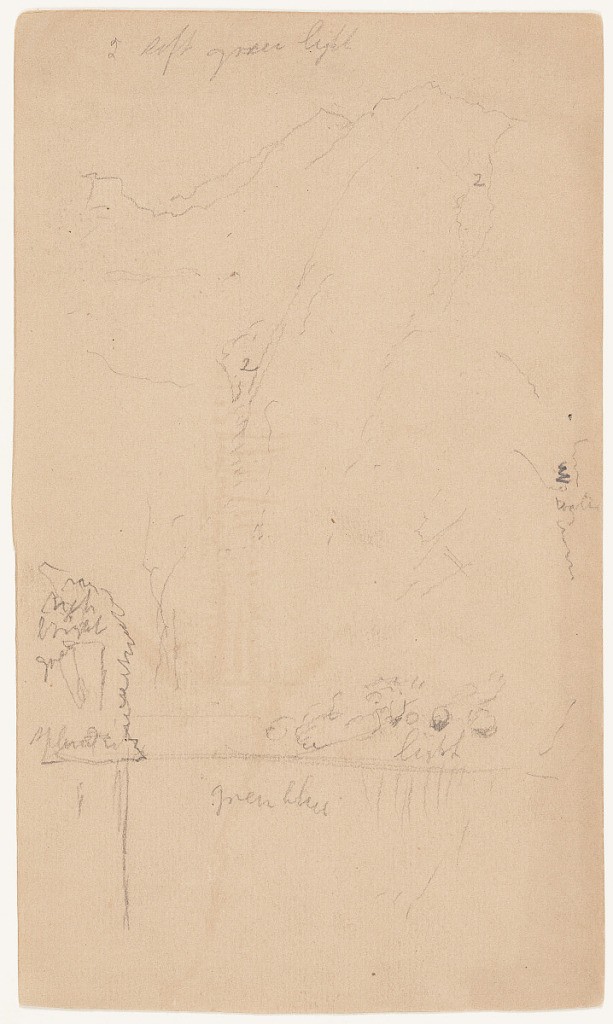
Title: Mountains above the Königssee, Germany
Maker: Frederic Edwin Church, American, 1826–1900
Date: July 1868
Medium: Graphite on tan laid paper; verso: graphite
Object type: drawing
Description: Landscape sketch showing a view of the imposing, rocky mountains that loom above the Königssee in Bavaria, Germany. Placid water of the lake is visible in foreground, and meets the steep shoreline in the middle distance. Rugged mountain peaks are visible along a ridge near the upper margin.

Verso: Landscape sketch showing an oblique view of steep mountainsides descending into the Königssee in Bavaria, Germany. The water's edge is visible near the lower margin, where a detail of possibly a latticed window is also shown. A prominent, pyramidal peak is visible at upper left.